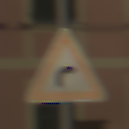
Verkehrszeichen: KurveRechts
Umgebung: Outdoor, Urban
Tageszeit: Night
Wetter: PartlyCloudy
Licht: Artificial
Jahreszeit: NotSpecified
Kontrast: HighContrast